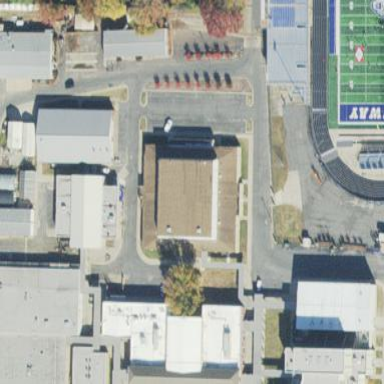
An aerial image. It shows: School building.